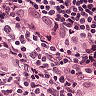
Metastatic tissue present: yes